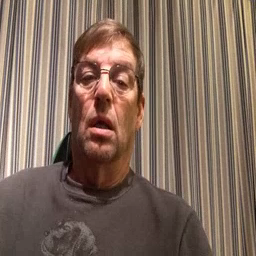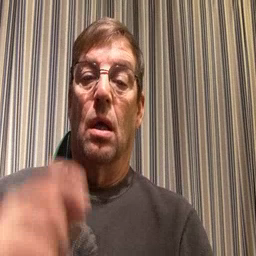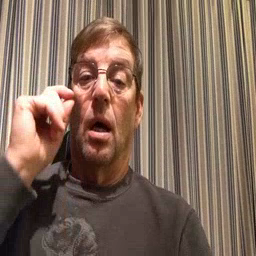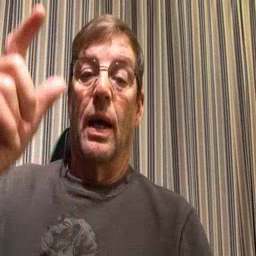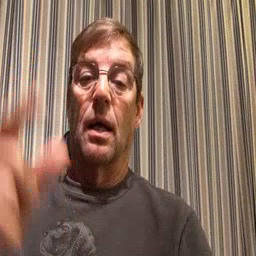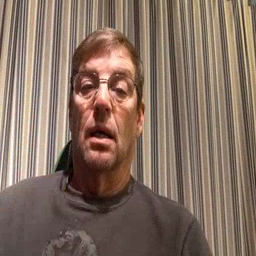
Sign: awake